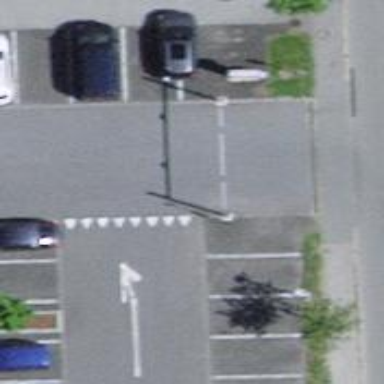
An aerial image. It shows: Road with "give way" sign.